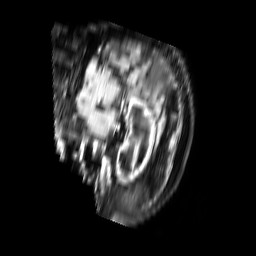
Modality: FLAIR
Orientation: sagittal
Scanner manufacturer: philips
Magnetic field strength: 3 T
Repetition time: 11 s
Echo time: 0.12 s